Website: walmart
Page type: payment
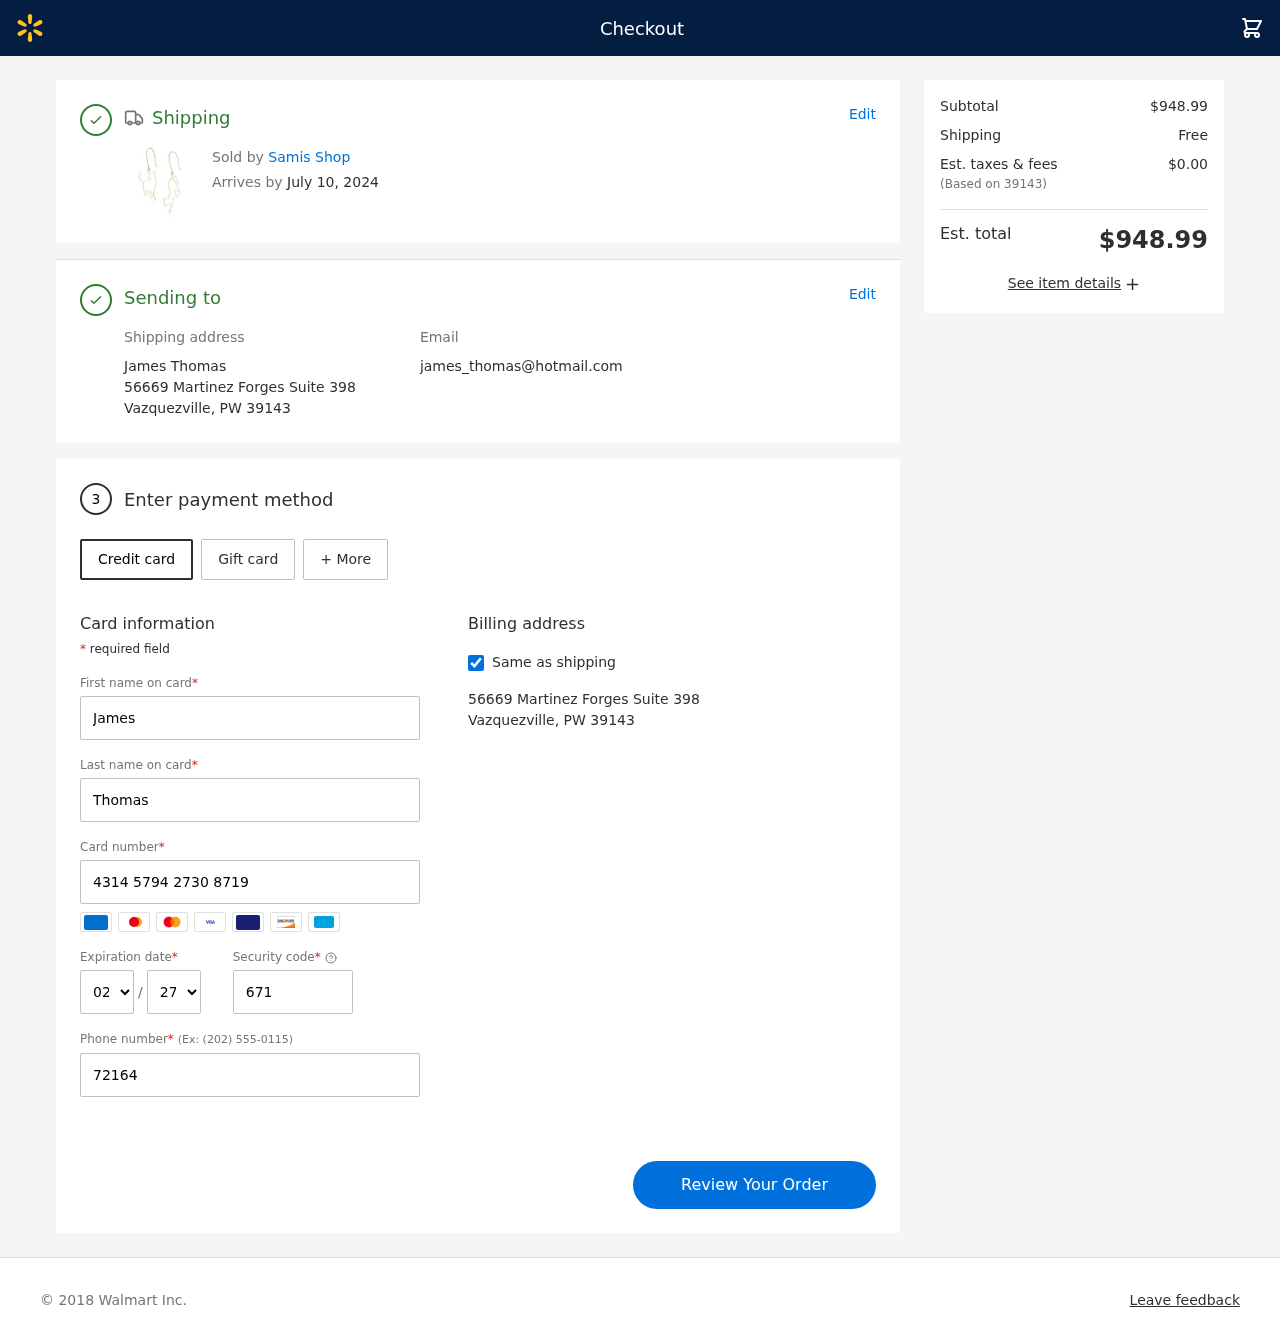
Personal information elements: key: PII_CARD_CVV
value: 671
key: PII_CARD_EXPIRY_MONTH
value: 02
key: PII_CARD_EXPIRY_YEAR
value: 27
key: PII_CARD_NUMBER
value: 4314 5794 2730 8719
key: PII_CITY_STATE_ZIP
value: Vazquezville, PW 39143
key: PII_EMAIL
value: james_thomas@hotmail.com
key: PII_FIRSTNAME
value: James
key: PII_FULLNAME
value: James Thomas
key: PII_LASTNAME
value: Thomas
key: PII_PHONE
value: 7216463426
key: PII_POSTCODE
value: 39143
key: PII_STREET
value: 56669 Martinez Forges Suite 398
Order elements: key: ORDER_DELIVERY_DATE
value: July 10, 2024
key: ORDER_SUBTOTAL
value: $948.99
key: ORDER_SHIPPING_COST
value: Free
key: ORDER_TAX
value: $0.00
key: ORDER_TOTAL
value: $948.99